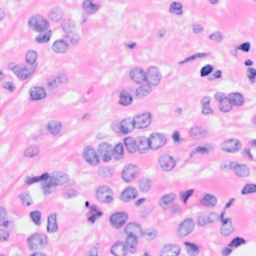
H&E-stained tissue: Breast